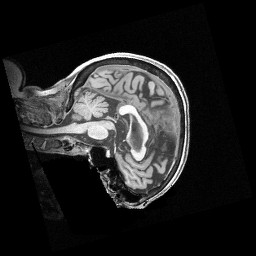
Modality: T1w
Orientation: sagittal
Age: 81
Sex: female
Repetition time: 2.4 s
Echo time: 0.00222 s